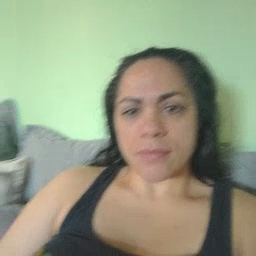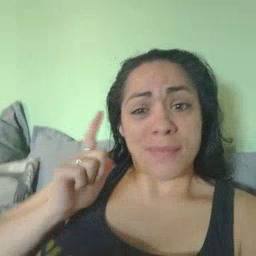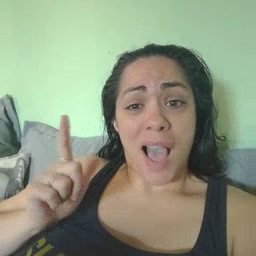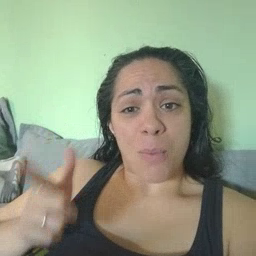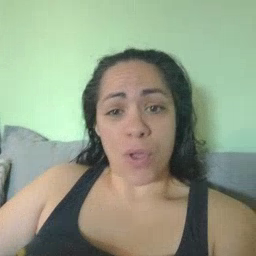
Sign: cowboy